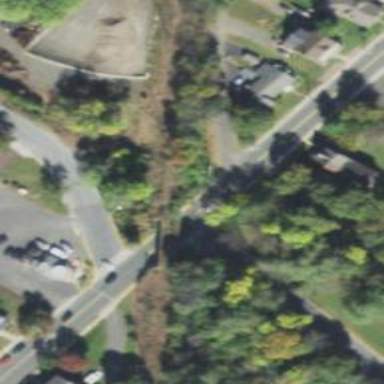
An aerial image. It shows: Disused railway bridge.